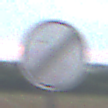
Verkehrszeichen: EndeSaemtlicherBegrenzungen
Umgebung: Outdoor, Nature
Tageszeit: SunriseSunset
Wetter: PartlyCloudy
Licht: Natural
Jahreszeit: NotSpecified
Kontrast: LowContrast